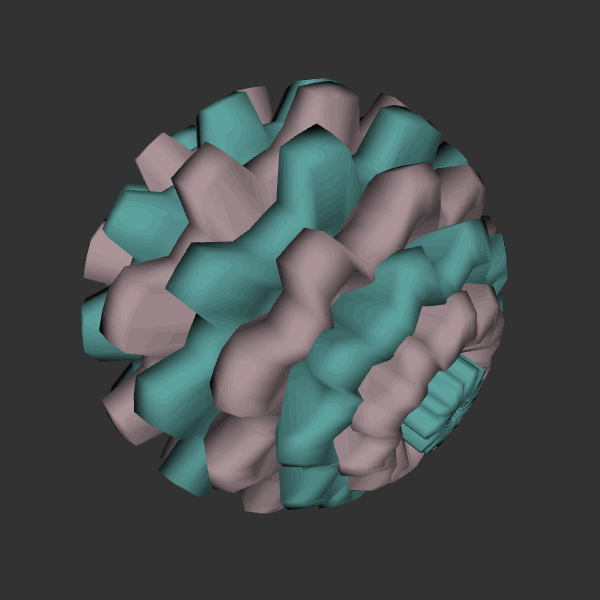
Background: dark